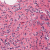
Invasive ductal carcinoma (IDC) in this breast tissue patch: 1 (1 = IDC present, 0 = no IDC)